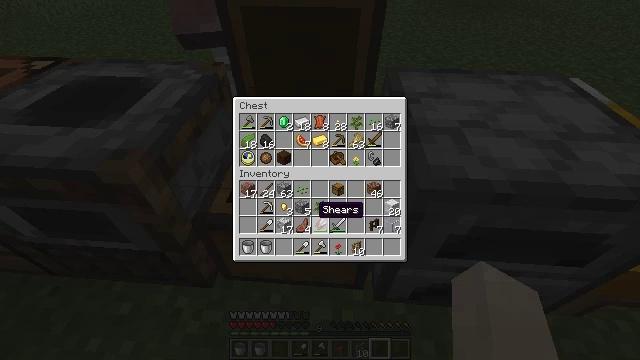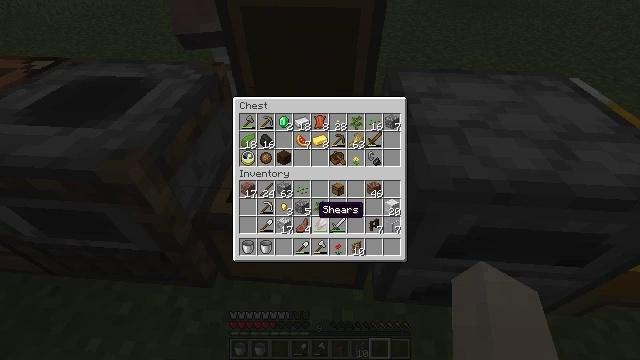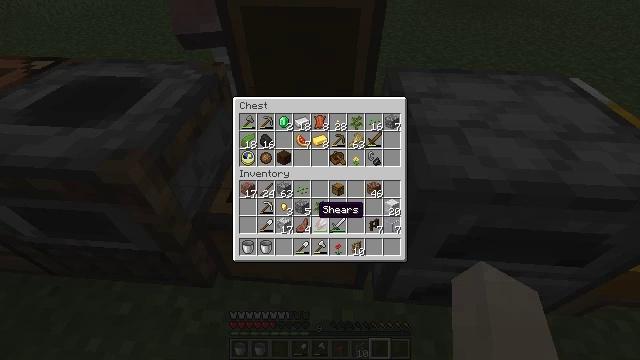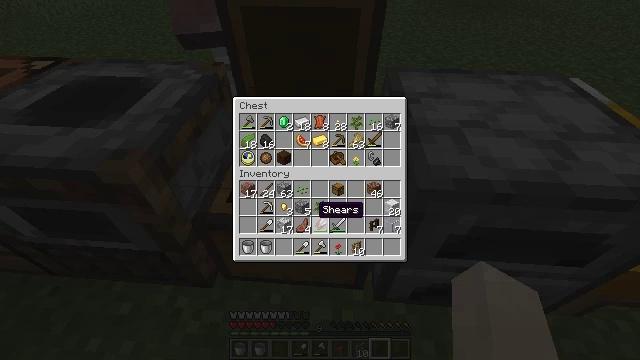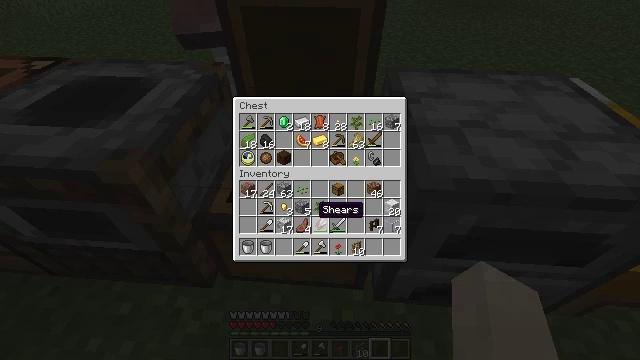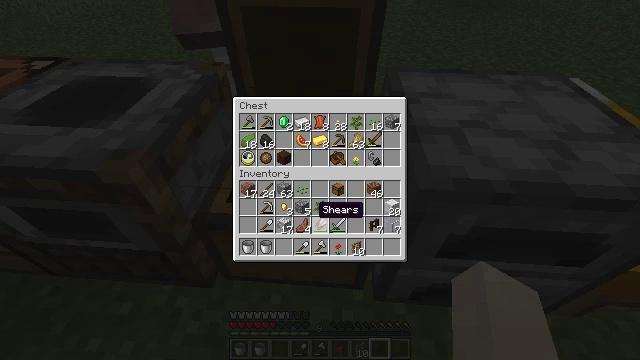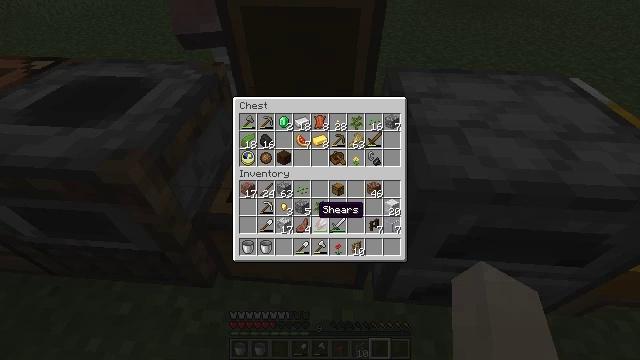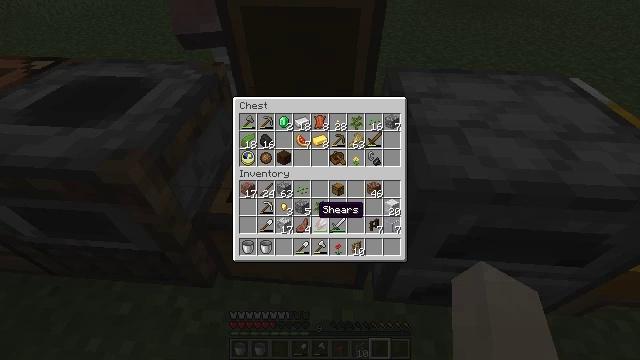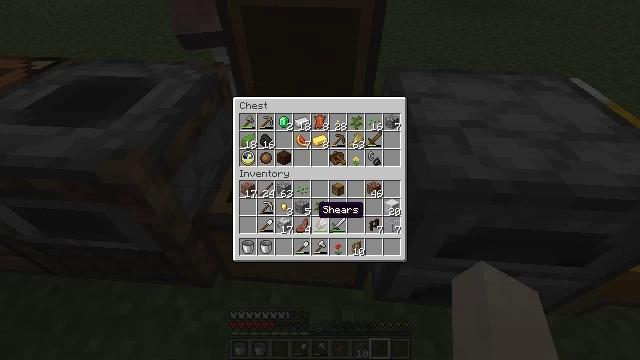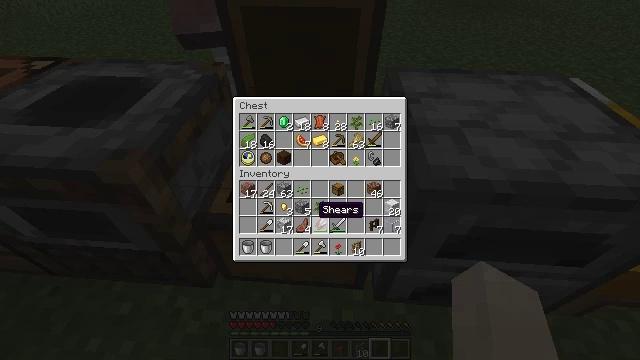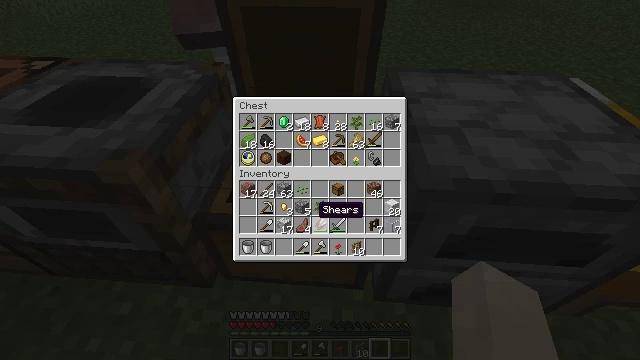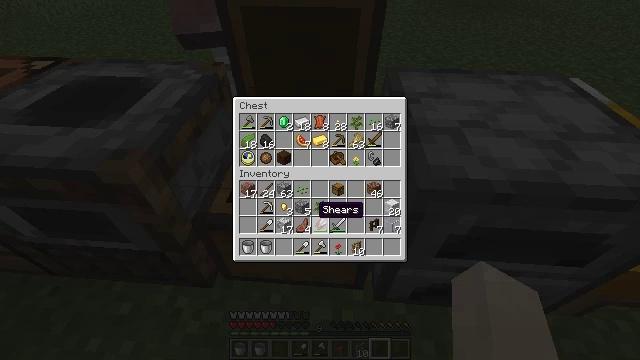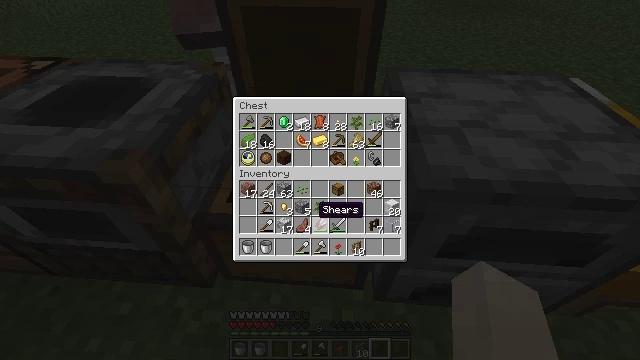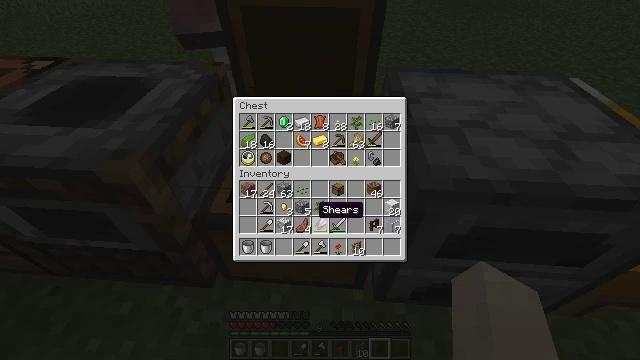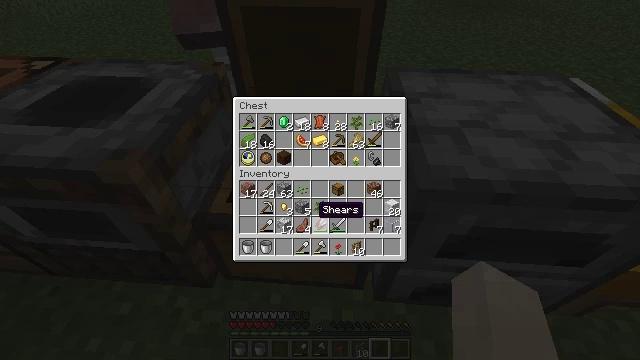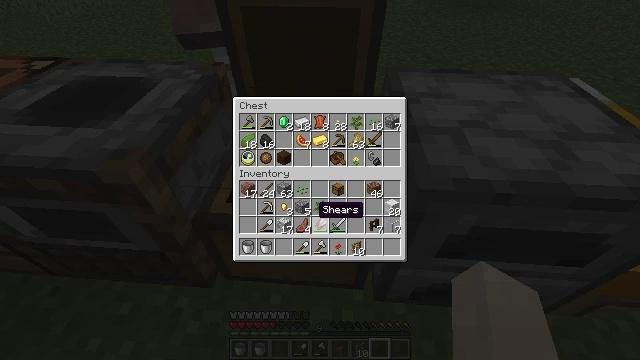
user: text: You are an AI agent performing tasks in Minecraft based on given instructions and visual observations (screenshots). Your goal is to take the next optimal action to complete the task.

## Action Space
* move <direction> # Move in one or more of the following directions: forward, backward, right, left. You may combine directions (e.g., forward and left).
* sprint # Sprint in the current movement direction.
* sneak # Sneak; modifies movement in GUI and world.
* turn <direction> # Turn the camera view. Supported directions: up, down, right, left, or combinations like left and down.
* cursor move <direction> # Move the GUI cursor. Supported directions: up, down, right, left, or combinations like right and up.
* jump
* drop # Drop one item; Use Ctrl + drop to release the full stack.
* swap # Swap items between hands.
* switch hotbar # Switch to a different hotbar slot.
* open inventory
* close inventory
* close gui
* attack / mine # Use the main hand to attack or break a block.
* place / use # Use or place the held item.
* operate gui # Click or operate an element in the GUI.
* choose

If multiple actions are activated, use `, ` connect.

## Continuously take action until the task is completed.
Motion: motion action
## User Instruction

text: Remove the dark oak sapling from the forest floor.
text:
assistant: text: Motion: no_op
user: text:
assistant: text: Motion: no_op
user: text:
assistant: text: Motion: no_op
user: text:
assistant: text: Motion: no_op
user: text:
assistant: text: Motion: no_op
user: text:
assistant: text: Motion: no_op
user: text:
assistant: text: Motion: no_op
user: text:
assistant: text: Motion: no_op
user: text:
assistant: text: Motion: no_op
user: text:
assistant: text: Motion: no_op
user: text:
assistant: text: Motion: no_op
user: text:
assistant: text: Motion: no_op
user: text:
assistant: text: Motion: no_op
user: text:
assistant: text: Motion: no_op
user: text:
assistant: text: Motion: no_op
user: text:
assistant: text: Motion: no_op
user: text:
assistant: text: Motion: no_op
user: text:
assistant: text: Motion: no_op
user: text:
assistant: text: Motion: no_op
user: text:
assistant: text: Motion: no_op
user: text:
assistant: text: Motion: no_op
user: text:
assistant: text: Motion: no_op
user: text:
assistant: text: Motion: no_op
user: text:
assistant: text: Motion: no_op
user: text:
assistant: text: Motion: no_op
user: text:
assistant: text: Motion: no_op
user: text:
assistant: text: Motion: no_op
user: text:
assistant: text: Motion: no_op
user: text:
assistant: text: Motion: no_op
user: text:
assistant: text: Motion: no_op